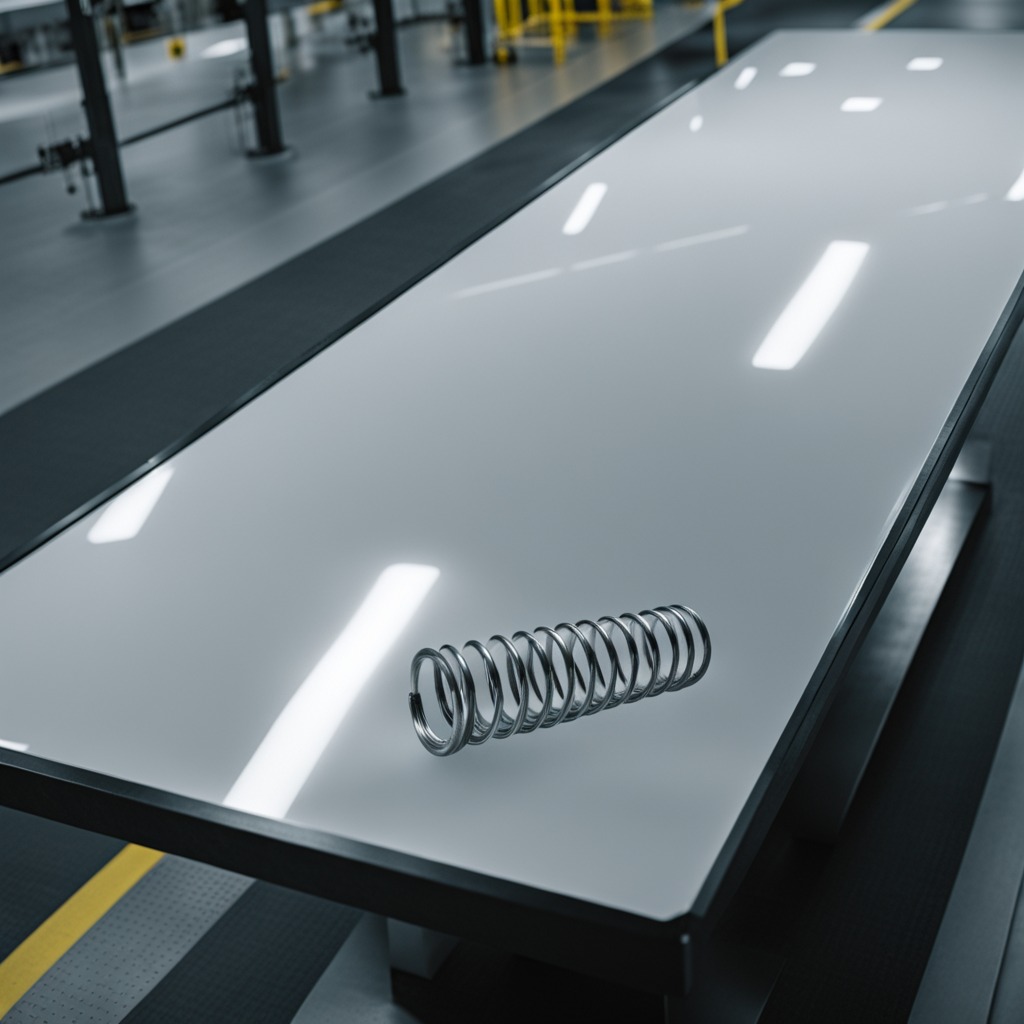
A coiled metal spring is lying on the table.